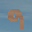
Label: 9